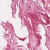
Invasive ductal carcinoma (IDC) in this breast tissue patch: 0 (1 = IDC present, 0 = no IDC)